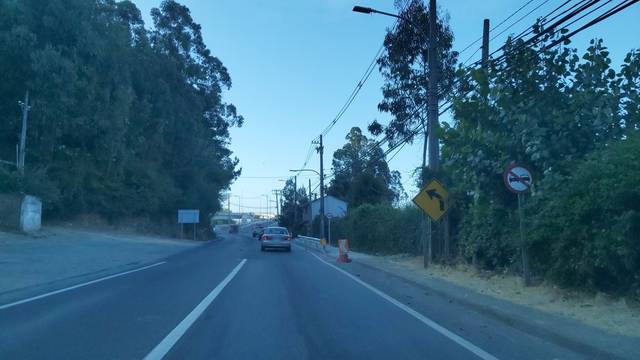
Region: Chile
Coordinates: -36.845, -73.075